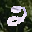
Label: 2